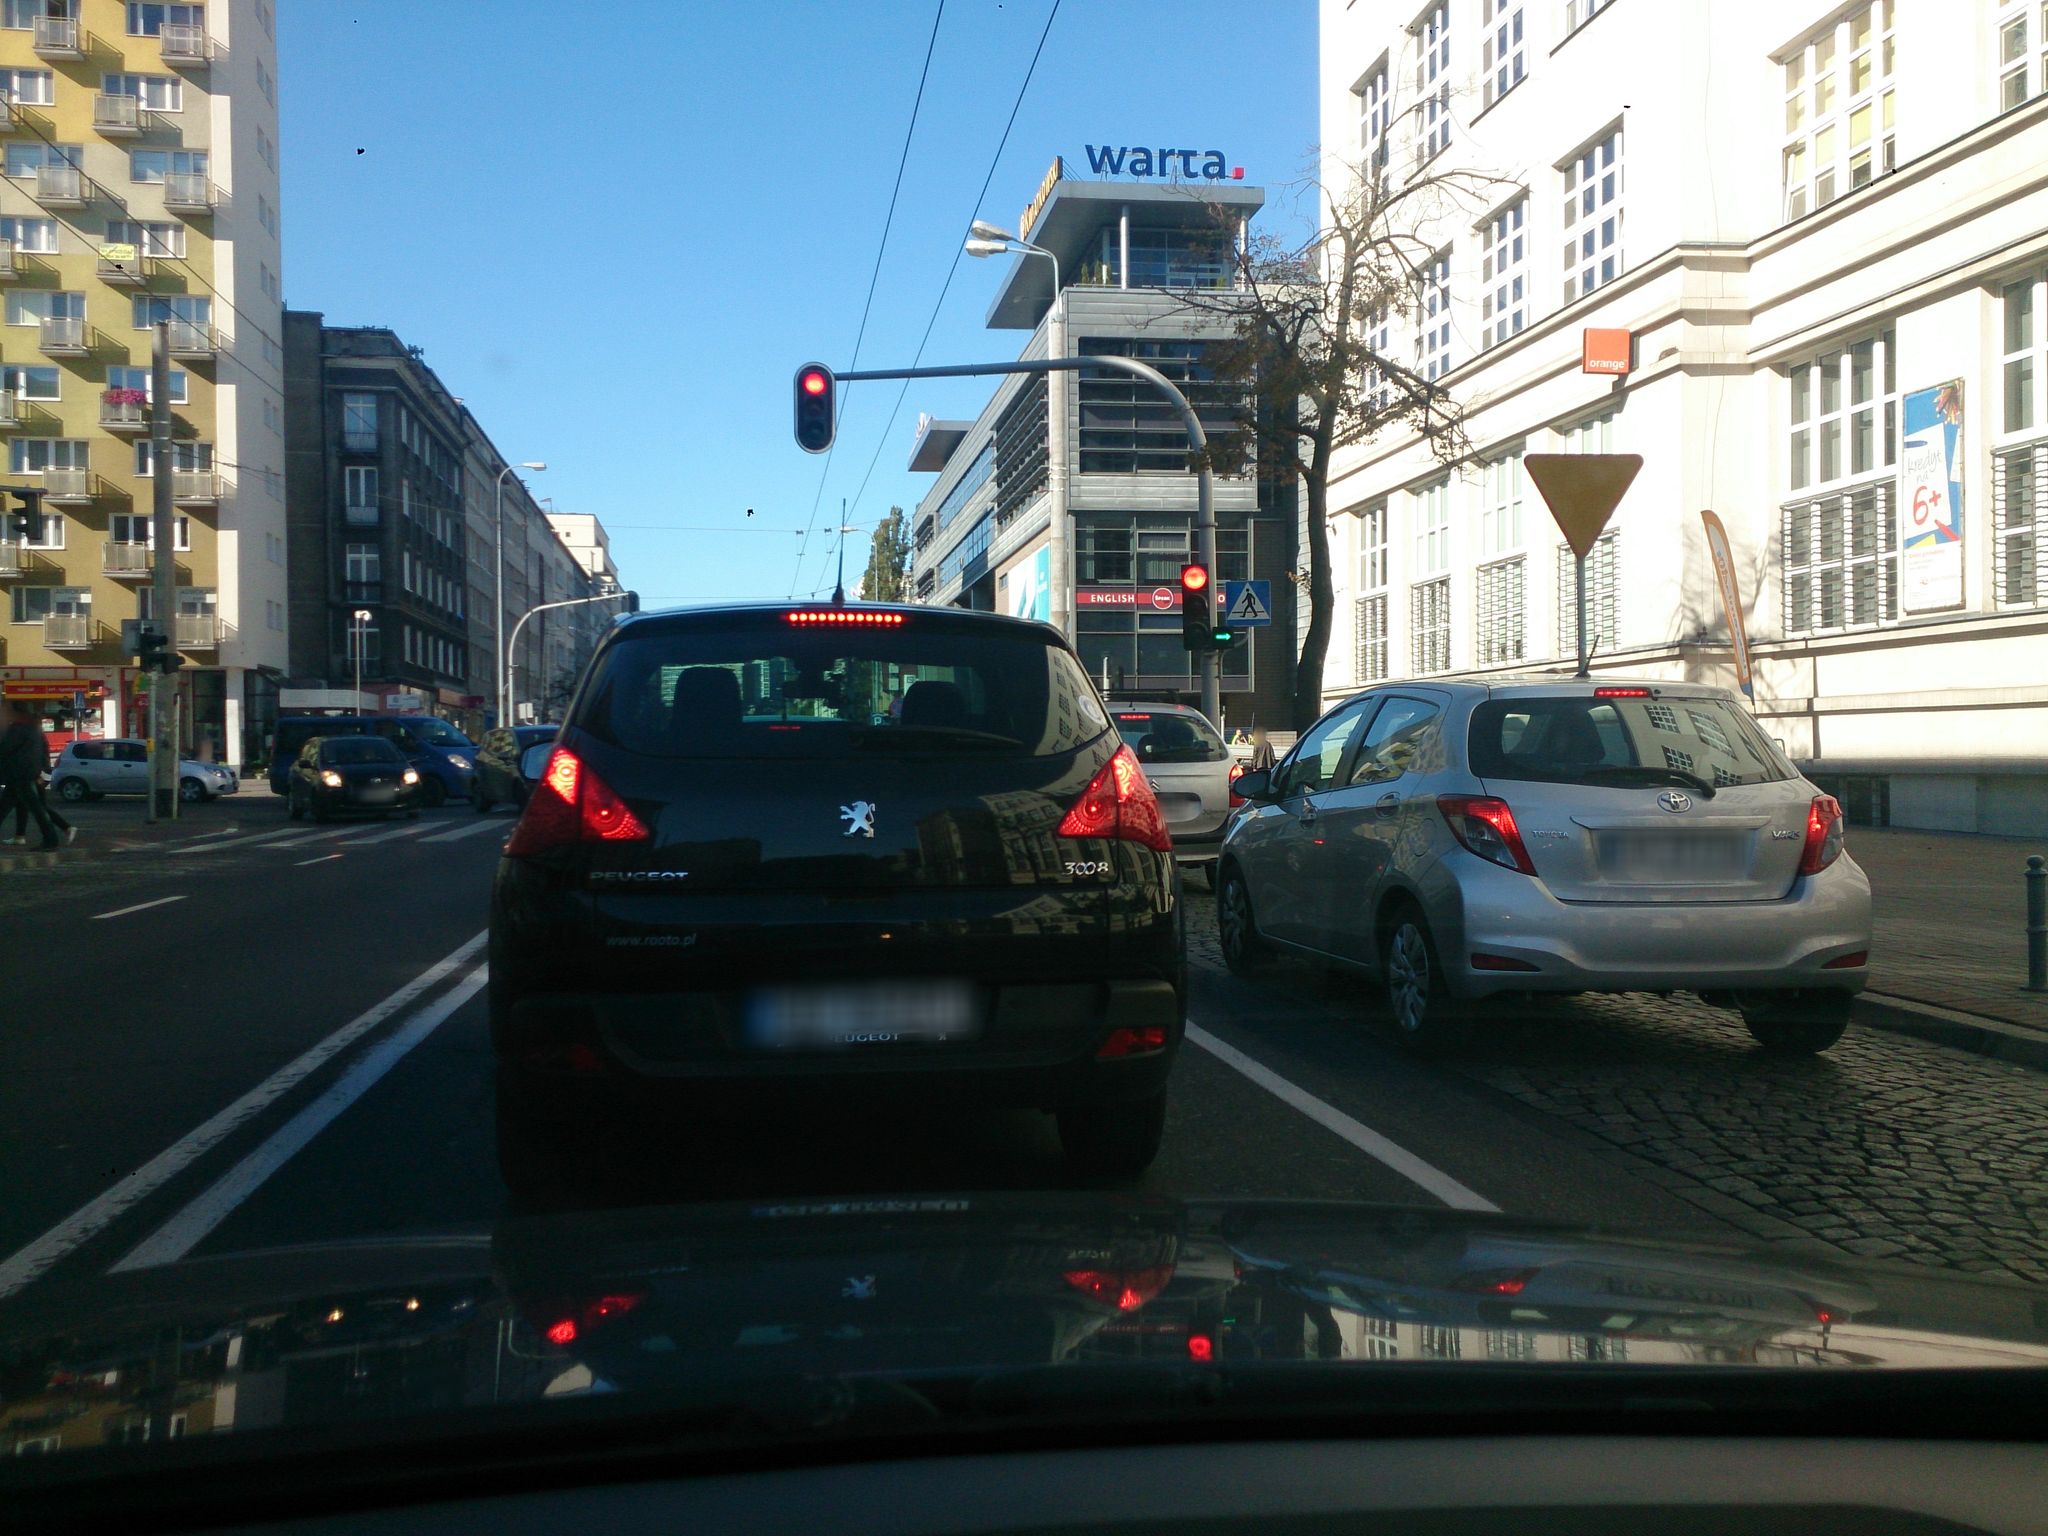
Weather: clear
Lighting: day
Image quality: good
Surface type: driving surface
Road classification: footway, corridor
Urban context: urban centre
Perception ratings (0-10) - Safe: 3.37, Lively: 8.74, Beautiful: 2.73, Boring: 2.98, Depressing: 2.43, Wealthy: 6.62